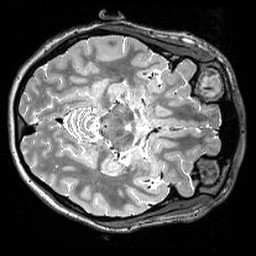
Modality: T2w
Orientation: axial
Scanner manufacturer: siemens
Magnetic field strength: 3 T
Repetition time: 3 s
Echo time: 0.418 s